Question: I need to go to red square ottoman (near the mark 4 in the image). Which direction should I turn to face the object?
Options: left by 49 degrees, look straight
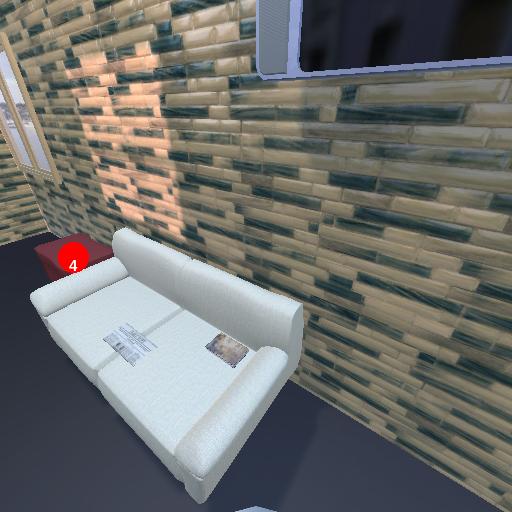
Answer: left by 49 degrees